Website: walmart
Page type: cart
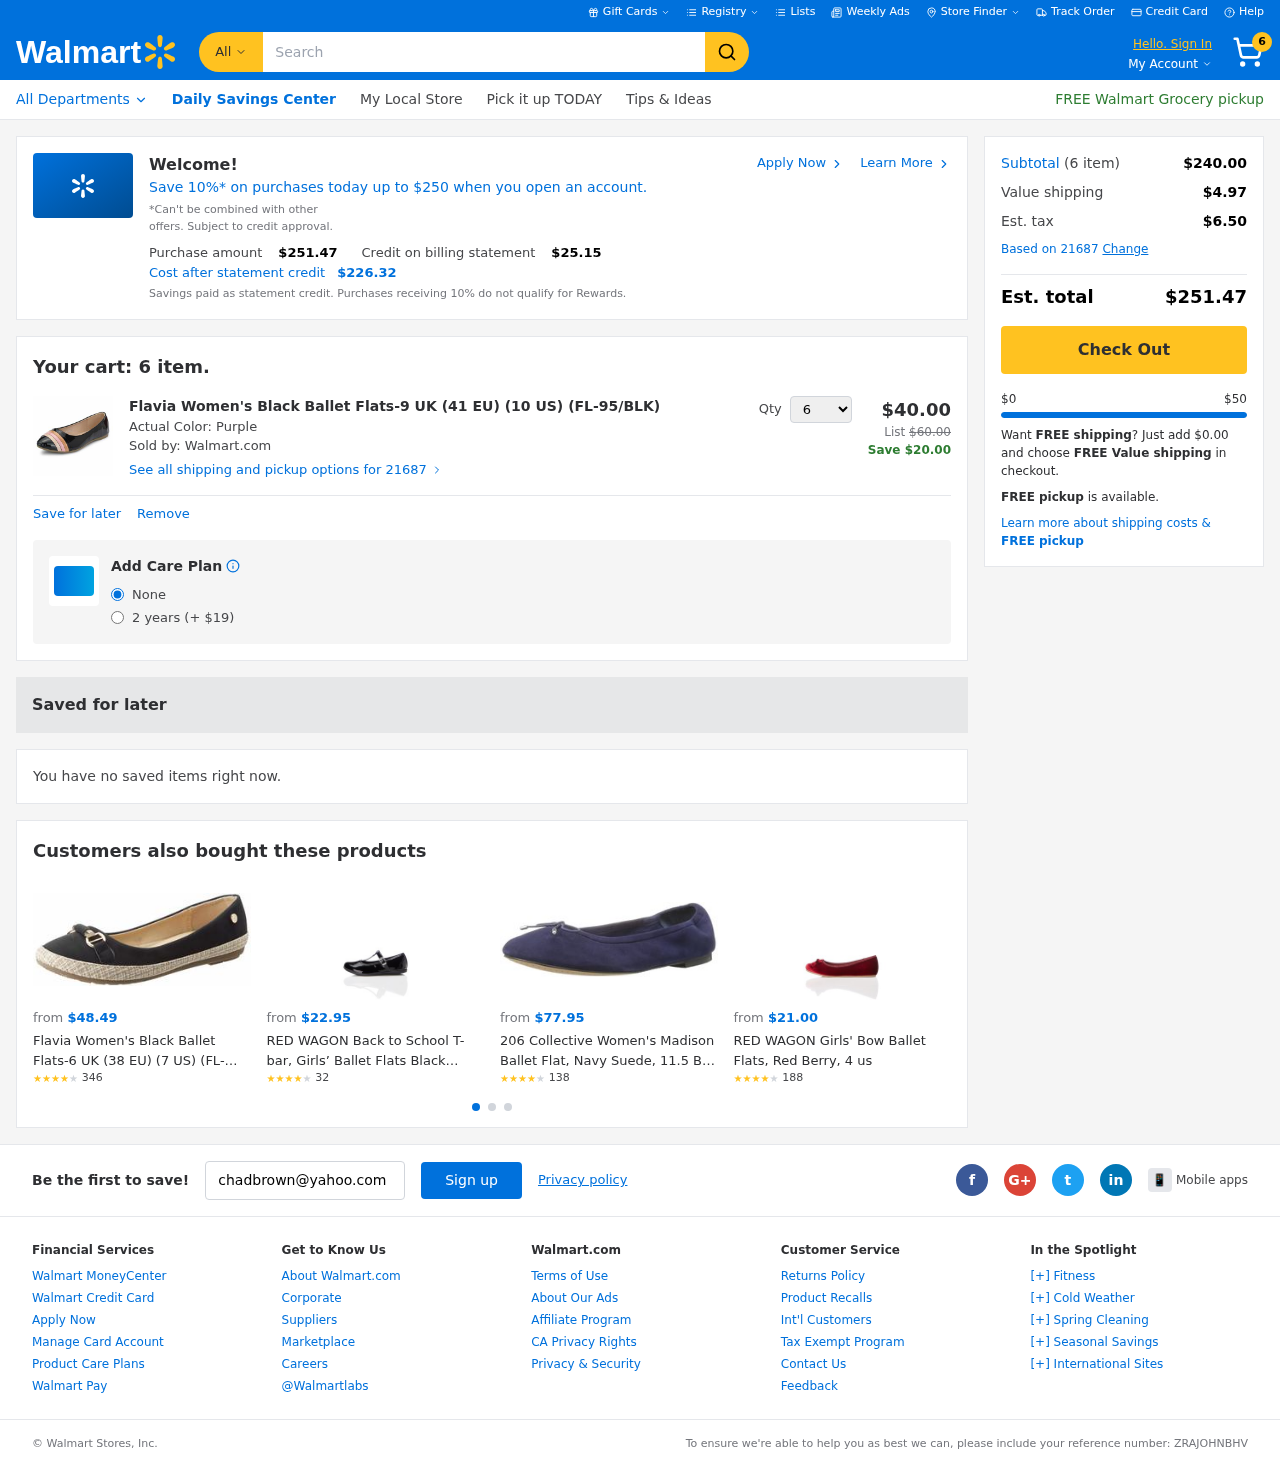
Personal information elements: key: PII_EMAIL
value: chadbrown@yahoo.com
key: PII_POSTCODE
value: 21687
Product elements: key: PRODUCT1_NAME
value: Flavia Women's Black Ballet Flats-9 UK (41 EU) (10 US) (FL-95/BLK)
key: PRODUCT1_PRICE
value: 40
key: PRODUCT1_QUANTITY
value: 6
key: PRODUCT2_NAME
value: Flavia Women's Black Ballet Flats-6 UK (38 EU) (7 US) (FL-926/BLK)
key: PRODUCT2_NUM_RATINGS
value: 346
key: PRODUCT2_PRICE
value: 48.49
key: PRODUCT2_RATING
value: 4.4
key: PRODUCT3_NAME
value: RED WAGON Back to School T-bar, Girls’ Ballet Flats Black (Black Patent) 3
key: PRODUCT3_NUM_RATINGS
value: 32
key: PRODUCT3_PRICE
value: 22.95
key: PRODUCT3_RATING
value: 4.2
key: PRODUCT4_NAME
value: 206 Collective Women's Madison Ballet Flat, Navy Suede, 11.5 B US
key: PRODUCT4_NUM_RATINGS
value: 138
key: PRODUCT4_PRICE
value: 77.95
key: PRODUCT4_RATING
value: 4.3
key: PRODUCT5_NAME
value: RED WAGON Girls' Bow Ballet Flats, Red Berry, 4 us
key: PRODUCT5_NUM_RATINGS
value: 188
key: PRODUCT5_PRICE
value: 21
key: PRODUCT5_RATING
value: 4.3
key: PRODUCT1_ORIGINAL_PRICE
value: $60.00
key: PRODUCT1_SAVINGS
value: Save $20.00
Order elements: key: ORDER_NUM_ITEMS
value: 6
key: ORDER_TOTAL
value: $251.47
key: PROMO_TOTAL_AFTER_CREDIT
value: $226.32
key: ORDER_SUBTOTAL
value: $240.00
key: ORDER_SHIPPING_COST
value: $4.97
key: ORDER_TAX
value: $6.50
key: FREE_SHIPPING_REMAINING
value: $0.00
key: ORDER_REFERENCE_NUMBER
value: ZRAJOHNBHV
Search elements: key: HEADER_SEARCH
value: Search
Other elements: key: PROMO_CREDIT
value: $25.15